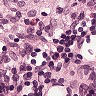
Metastatic tissue present: no